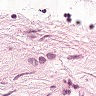
Metastatic tissue present: no